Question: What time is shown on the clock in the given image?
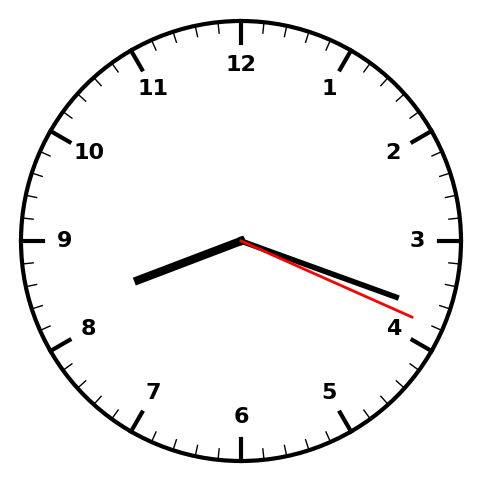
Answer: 08:18:19